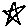
Label: star